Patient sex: M
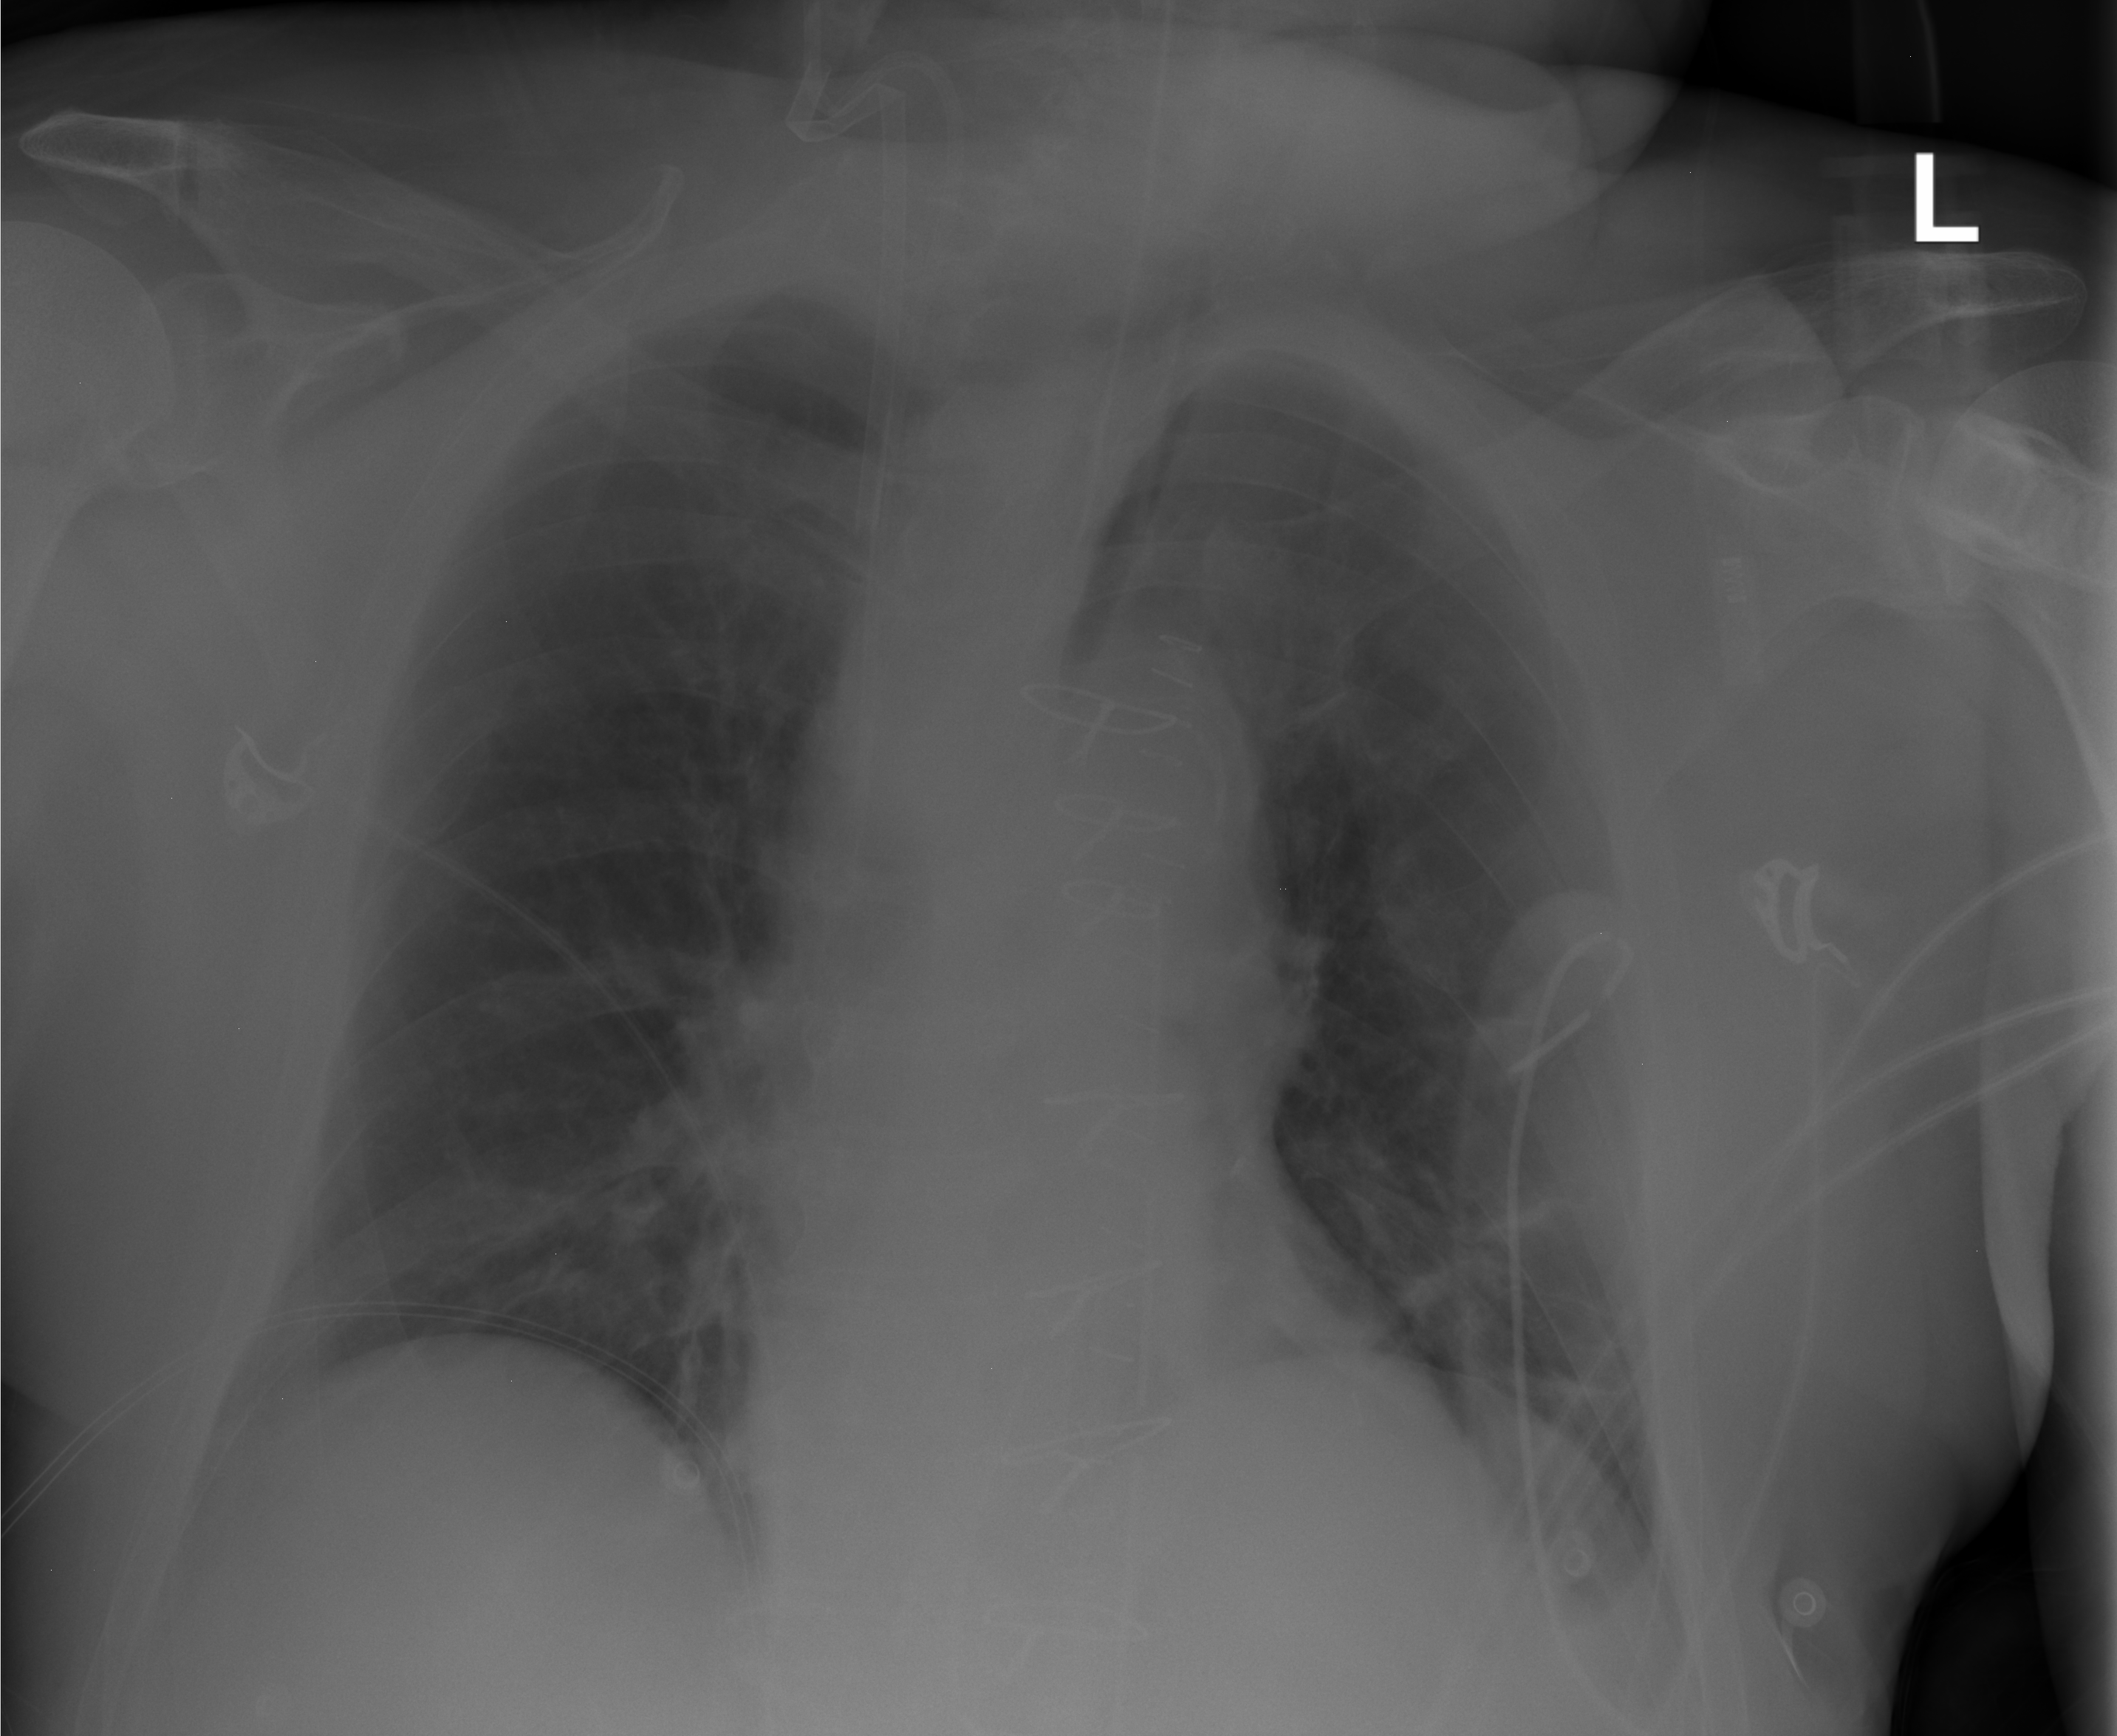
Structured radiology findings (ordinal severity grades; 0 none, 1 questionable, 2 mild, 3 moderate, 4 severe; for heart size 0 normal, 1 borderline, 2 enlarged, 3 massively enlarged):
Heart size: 0
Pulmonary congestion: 0
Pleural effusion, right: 0
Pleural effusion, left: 0
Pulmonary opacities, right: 0
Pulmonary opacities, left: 0
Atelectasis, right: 0
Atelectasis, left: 2